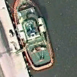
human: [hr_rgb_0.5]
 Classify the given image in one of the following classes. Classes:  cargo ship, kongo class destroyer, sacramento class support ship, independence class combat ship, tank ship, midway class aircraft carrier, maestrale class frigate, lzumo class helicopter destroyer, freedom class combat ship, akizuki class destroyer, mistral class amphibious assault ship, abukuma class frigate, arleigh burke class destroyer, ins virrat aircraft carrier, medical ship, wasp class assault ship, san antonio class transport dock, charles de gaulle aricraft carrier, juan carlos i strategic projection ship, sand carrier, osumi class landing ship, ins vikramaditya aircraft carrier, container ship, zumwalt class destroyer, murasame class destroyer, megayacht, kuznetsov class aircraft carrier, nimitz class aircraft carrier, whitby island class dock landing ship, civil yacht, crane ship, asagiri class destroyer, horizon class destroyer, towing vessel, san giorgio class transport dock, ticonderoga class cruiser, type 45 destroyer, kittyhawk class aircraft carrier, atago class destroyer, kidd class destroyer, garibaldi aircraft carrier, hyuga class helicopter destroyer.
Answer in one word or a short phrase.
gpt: Towing vessel